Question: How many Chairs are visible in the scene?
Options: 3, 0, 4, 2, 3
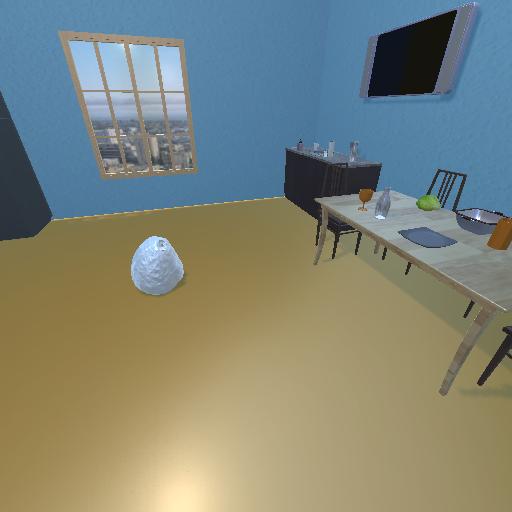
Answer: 3